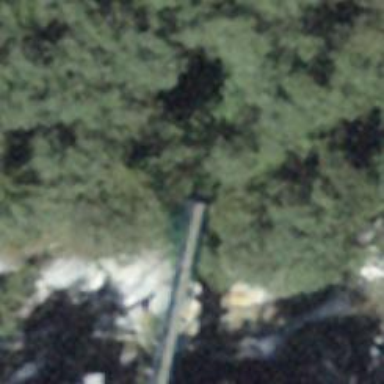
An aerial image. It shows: Dirt path on bridge.